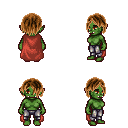
a pixel art fantasy rpg character, female body template, orc, green skin, maroon cape, metal pants, brown bangs hairstyle, four views (front, back, left, right), 2x2 character sprite sheet, small pixel art, hard edges, no anti-aliasing